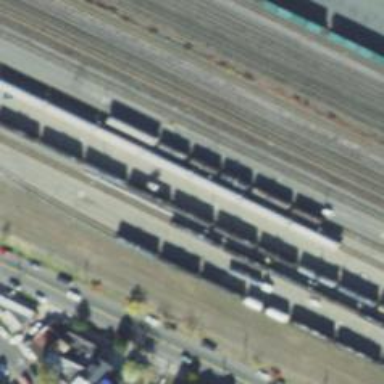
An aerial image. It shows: View of railway yard.